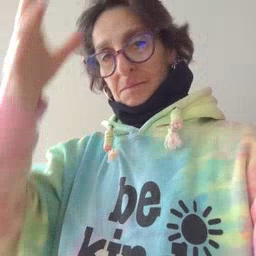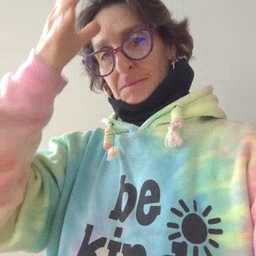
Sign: man